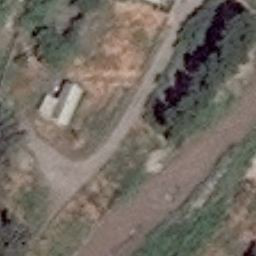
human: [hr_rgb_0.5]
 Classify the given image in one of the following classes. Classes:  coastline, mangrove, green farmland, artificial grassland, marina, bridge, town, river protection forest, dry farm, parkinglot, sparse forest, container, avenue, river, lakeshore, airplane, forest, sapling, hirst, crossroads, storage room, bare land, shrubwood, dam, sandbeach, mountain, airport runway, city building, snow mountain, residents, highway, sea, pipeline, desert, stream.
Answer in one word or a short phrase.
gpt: river